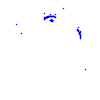
Particle: pion